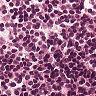
Metastatic tissue present: no